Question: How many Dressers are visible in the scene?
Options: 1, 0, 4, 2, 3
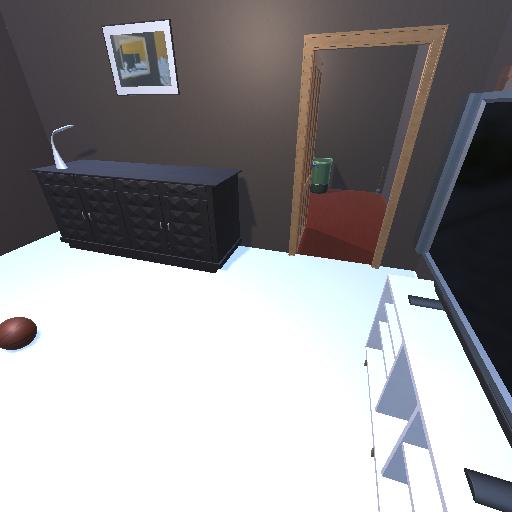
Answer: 1